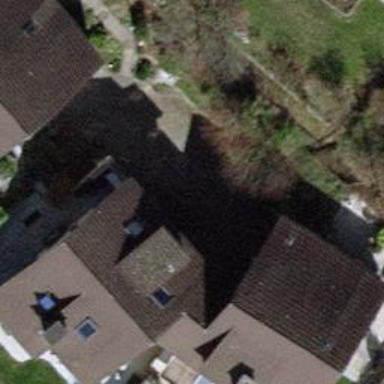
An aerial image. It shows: Detached building.